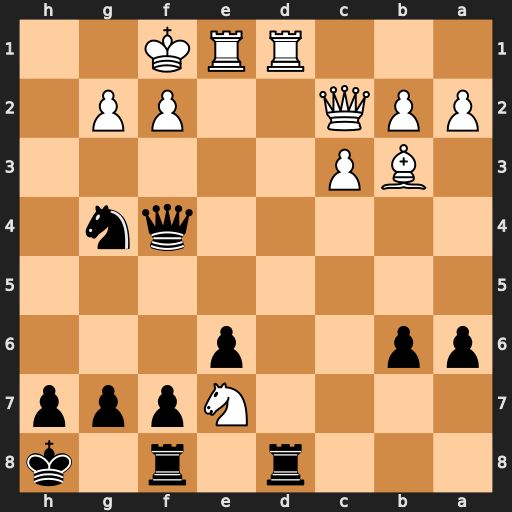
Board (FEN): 3r1r1k/4Nppp/pp2p3/8/5qn1/1BP5/PPQ2PP1/3RRK2
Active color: b
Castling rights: -
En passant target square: -
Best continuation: Rxd1 Rxd1 Ne3+